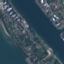
Land use / land cover: River